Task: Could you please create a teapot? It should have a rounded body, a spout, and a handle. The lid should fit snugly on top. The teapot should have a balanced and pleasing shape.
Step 99:
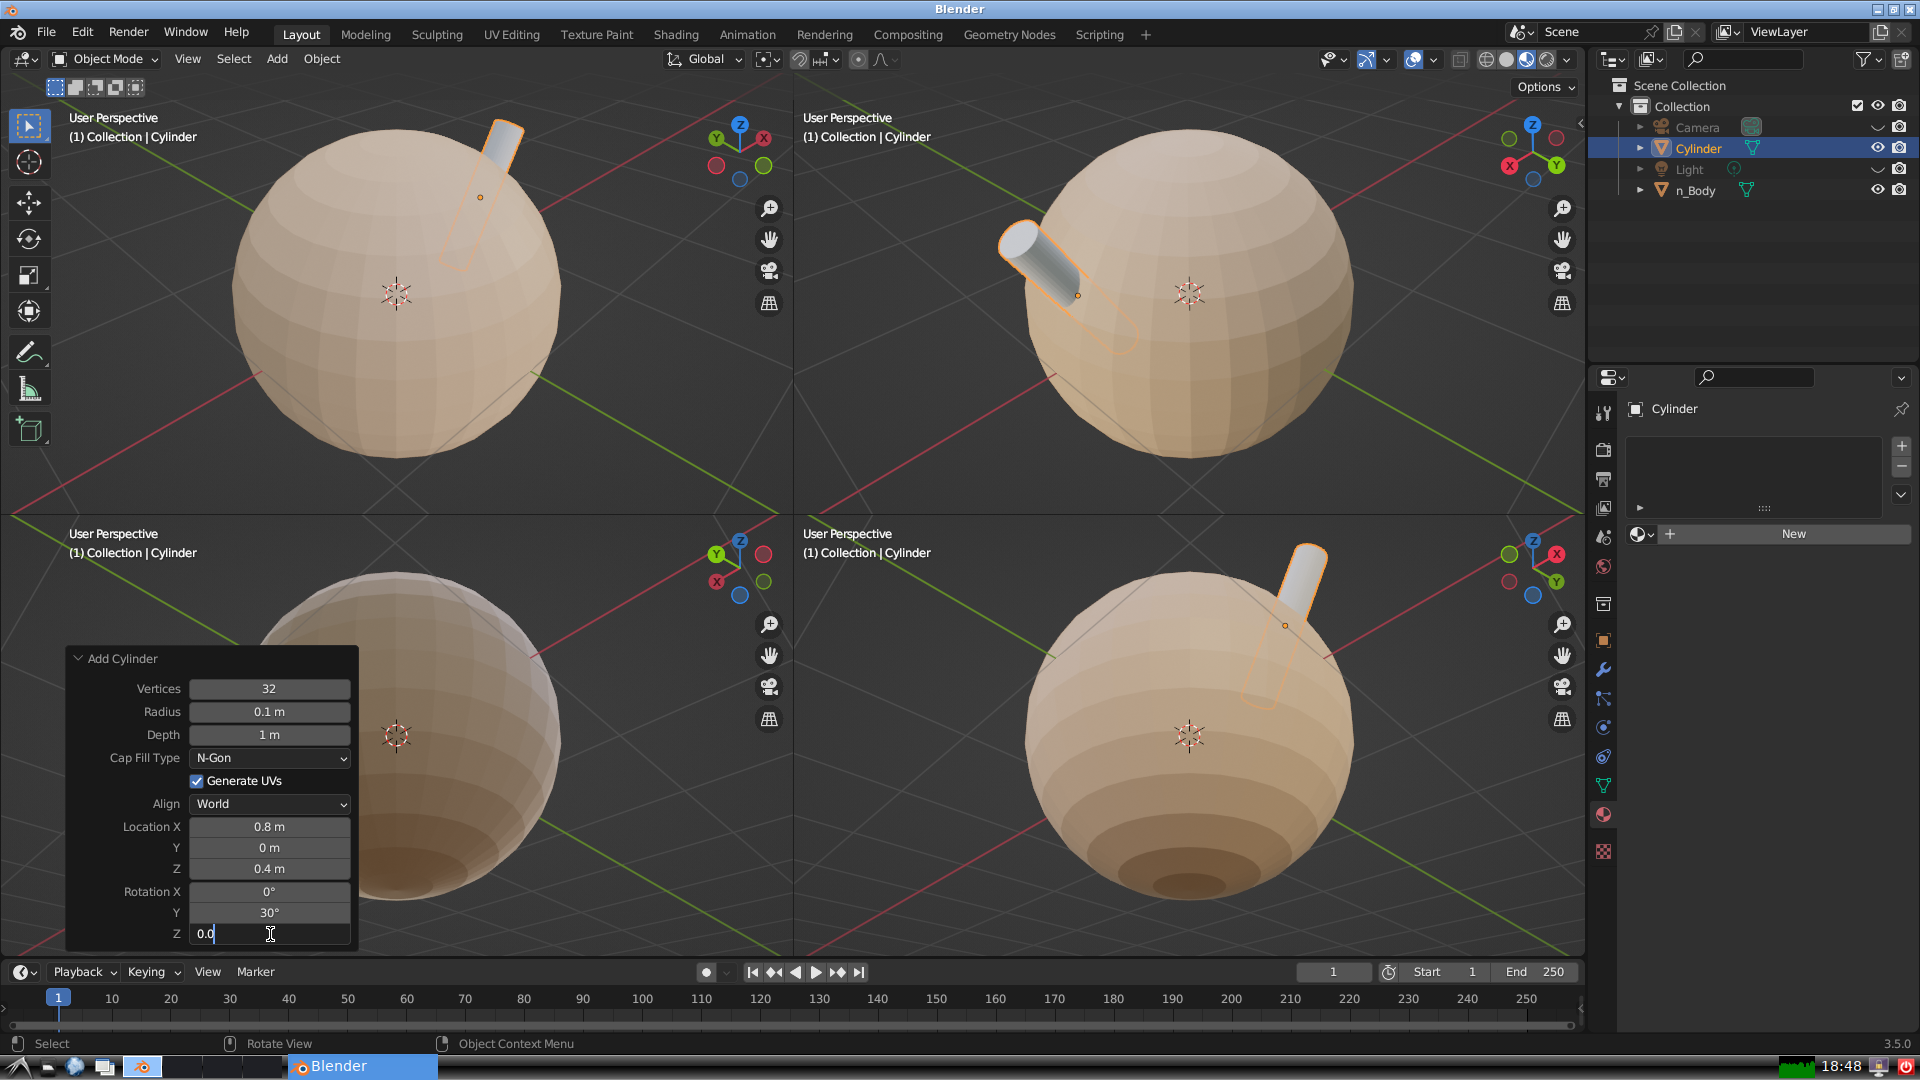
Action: {"key_press": ['Return']}